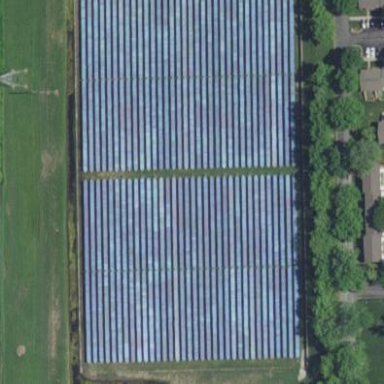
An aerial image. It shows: Solar power plant utilizing photovoltaic technology to generate electricity.